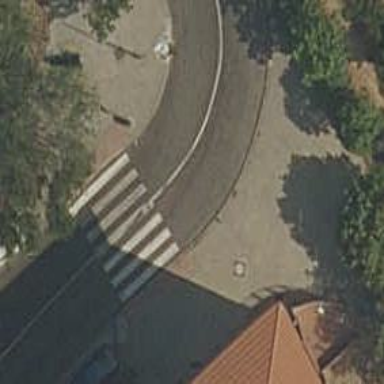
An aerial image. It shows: Pedestrian crossing with zebra markings on footway.